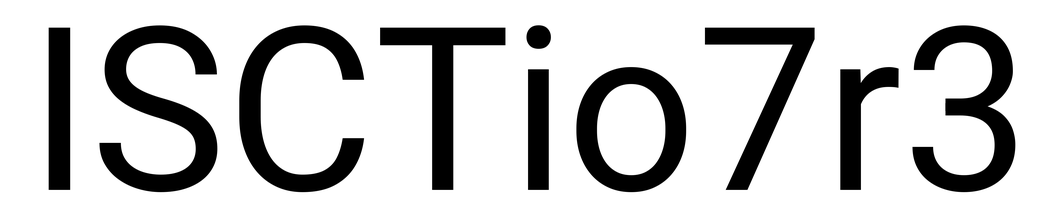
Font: Roboto_Regular